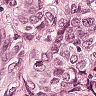
Metastatic tissue present: yes